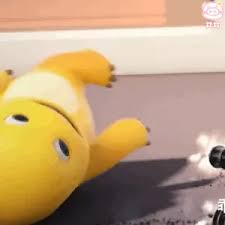
Label: nailong